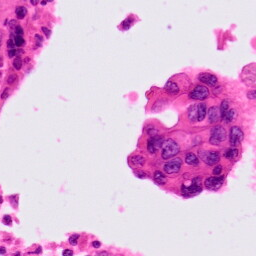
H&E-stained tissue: Lung